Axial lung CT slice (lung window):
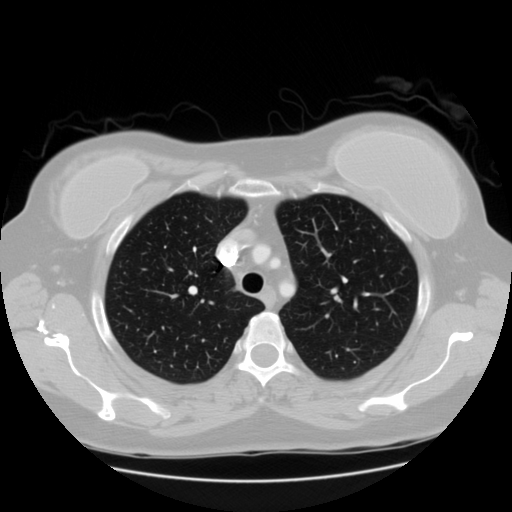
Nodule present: no